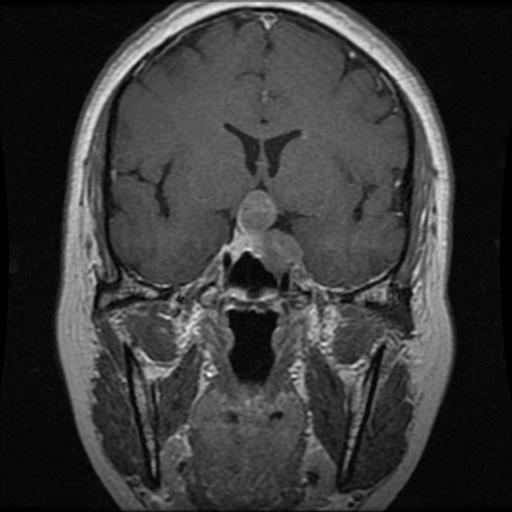
Label: pituitary